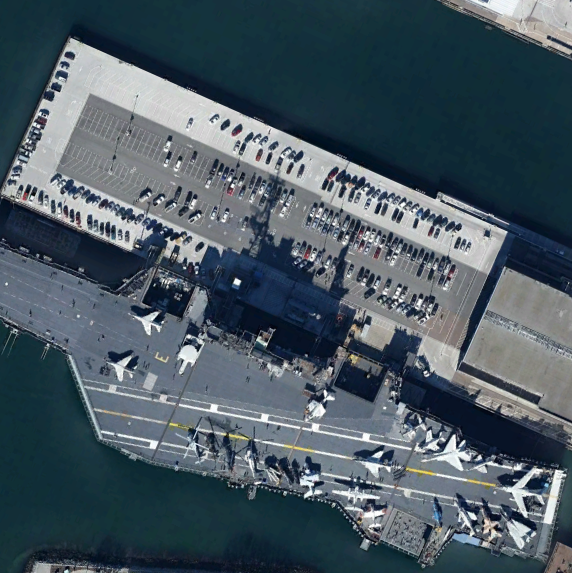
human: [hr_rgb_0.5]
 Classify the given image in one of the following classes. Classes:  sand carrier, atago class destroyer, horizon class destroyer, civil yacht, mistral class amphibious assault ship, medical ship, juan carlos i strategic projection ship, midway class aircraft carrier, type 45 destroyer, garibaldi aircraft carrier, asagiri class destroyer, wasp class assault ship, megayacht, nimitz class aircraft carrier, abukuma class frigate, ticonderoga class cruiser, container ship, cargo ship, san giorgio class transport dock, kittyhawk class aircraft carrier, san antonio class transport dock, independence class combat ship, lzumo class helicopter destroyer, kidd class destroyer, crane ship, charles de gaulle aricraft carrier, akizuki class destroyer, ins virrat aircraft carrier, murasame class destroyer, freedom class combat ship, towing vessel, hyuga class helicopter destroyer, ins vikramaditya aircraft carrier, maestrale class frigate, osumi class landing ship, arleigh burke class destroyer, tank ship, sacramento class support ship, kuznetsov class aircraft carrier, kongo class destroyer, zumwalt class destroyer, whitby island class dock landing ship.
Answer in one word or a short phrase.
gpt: Midway class aircraft carrier